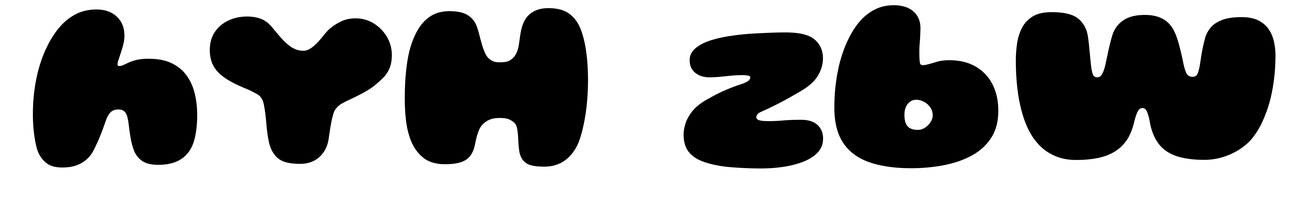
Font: Gluten_Black